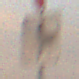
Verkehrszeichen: VerlaufVorfahrtsstrasse10
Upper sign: VorfahrtGewaehren
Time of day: SunriseSunset
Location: Outdoor (Nature)
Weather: PartlyCloudy
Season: NotSpecified
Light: Natural